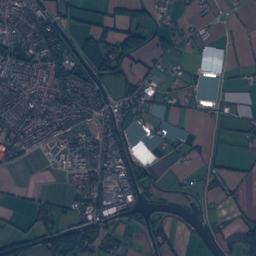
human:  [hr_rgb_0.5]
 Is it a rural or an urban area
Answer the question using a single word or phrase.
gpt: urban

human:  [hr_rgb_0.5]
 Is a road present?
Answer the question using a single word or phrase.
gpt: yes

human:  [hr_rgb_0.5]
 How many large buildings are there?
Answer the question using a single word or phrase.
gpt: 11

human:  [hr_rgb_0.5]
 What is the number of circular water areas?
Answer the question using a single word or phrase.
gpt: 5

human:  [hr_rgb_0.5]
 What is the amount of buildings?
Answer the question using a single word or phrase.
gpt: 4017

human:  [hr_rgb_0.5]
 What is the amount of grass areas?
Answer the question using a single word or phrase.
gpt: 288

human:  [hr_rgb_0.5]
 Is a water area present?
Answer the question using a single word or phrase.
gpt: yes

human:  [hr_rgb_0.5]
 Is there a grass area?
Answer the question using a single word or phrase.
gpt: yes

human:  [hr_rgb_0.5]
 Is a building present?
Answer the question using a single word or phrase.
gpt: yes

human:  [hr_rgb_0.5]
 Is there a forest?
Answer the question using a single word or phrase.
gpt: yes

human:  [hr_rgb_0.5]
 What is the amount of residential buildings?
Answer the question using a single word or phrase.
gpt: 3846

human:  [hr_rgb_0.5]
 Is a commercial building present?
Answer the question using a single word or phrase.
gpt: yes

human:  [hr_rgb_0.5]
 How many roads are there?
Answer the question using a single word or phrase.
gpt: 466

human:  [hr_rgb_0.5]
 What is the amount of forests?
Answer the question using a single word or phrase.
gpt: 138

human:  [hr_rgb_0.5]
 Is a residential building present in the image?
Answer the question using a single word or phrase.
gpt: yes

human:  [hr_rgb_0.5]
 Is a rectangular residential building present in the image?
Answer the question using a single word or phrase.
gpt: yes

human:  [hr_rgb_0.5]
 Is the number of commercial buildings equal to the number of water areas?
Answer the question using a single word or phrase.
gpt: no

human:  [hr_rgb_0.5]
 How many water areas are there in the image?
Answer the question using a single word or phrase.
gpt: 59

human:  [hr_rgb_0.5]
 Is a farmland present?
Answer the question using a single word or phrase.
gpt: yes

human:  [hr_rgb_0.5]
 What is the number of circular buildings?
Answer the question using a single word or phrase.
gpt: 8

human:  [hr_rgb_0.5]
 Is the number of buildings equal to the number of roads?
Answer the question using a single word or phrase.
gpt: no

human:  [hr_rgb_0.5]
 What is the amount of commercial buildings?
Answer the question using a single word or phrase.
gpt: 91

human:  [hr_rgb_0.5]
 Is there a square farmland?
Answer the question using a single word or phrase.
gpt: no

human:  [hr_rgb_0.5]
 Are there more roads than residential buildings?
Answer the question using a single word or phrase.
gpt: no

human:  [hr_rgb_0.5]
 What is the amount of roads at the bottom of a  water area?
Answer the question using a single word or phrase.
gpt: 466

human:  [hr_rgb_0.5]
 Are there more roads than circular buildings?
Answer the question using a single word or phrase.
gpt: yes

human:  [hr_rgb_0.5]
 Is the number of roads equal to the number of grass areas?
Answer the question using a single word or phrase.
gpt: no

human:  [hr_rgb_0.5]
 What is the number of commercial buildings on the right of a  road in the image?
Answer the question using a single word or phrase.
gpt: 91

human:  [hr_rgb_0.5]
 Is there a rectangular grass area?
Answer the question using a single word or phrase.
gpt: yes

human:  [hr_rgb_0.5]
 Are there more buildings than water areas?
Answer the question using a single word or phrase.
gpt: yes

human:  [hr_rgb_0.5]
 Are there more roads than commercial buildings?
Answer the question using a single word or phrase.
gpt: yes

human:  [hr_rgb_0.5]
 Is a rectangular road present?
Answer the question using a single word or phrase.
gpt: no

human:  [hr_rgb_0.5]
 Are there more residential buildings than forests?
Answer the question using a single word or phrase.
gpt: yes

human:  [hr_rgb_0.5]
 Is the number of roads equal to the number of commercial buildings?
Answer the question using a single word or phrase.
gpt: no

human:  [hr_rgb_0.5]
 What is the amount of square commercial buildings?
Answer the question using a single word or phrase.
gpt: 0

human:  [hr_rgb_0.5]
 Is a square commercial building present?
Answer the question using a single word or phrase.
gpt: no

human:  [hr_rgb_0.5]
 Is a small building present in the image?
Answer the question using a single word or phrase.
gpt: yes

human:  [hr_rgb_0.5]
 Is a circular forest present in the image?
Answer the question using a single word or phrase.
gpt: yes

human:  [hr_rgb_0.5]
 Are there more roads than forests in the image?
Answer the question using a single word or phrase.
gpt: yes

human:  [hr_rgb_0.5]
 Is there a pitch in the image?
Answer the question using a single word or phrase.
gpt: yes

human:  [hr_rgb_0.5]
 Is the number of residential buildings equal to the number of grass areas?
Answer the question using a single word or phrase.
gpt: no

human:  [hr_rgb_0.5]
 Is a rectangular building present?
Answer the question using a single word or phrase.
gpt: yes

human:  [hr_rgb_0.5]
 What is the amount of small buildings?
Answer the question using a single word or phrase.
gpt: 3975

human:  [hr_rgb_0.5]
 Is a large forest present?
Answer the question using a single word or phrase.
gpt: yes

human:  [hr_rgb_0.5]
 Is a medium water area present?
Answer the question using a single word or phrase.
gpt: yes

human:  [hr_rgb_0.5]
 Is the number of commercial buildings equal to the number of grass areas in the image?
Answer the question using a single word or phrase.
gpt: no

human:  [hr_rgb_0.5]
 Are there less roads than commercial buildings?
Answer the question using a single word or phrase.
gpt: no

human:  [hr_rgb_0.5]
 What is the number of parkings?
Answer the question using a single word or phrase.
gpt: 3

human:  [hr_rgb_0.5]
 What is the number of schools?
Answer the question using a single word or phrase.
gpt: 2

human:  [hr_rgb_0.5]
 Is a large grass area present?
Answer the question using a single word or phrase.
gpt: yes

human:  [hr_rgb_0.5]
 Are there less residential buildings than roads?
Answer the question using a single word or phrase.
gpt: no

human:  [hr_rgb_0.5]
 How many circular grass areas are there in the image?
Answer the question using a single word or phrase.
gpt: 0

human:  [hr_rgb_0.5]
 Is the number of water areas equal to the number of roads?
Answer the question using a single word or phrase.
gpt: no

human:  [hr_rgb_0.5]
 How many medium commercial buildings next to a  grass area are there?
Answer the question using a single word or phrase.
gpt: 15

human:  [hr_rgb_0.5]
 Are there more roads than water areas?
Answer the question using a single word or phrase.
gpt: yes

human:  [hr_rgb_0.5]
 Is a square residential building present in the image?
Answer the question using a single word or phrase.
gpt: yes

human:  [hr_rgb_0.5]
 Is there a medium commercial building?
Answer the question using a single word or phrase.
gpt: yes

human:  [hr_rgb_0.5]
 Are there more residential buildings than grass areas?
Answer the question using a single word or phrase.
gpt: yes

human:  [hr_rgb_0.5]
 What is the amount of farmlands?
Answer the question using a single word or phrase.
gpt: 60

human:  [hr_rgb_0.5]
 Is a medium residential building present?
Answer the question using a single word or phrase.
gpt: yes

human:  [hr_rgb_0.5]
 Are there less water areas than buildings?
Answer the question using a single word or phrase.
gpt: yes

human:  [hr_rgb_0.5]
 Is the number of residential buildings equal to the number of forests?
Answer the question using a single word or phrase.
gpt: no

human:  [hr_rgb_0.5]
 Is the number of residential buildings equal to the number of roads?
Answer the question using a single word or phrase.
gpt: no

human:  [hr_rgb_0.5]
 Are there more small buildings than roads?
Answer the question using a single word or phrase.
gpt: yes